Question: [
I wonder what is the significance of these constraints in CP problem. What is this subtask #1 and #2 and how are these important?
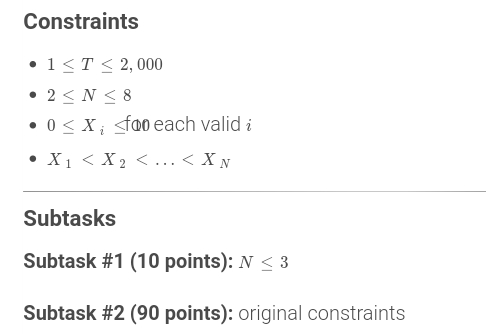
Answer: This is an incomplete problem description, there is simply no way to be sure what this is about.
if this is all you have access to right now and if every minute counts, here is what you can try to guess:
'T' is usually a letter assigned to the number of test cases that your program will be tested against. It is guaranteed to be from '1' and '2000' inclusive.
A test case is delimited by all the variables needed for your program to solve the problem. 'N' is a number from 2 to 8 inclusive. 'X' is an array of positive integers of length 'N'.
It is also guaranteed that 'X' is sorted in an ascending fashion.
This will only help you to 'parse' the input, and maybe get an idea of what conclusion you may come to.
I hope you have more info about this problem, otherwise you won't be able to solve it. Good luck
If your program manages to solve for any 'N' from 2 to 3 inclusive, you get 10% of the maximum score.
If your program solve all values for 'N' from 2 to 8 you get 90% of the score + since it also solves subtask #1 you get 100% of the maximum score.